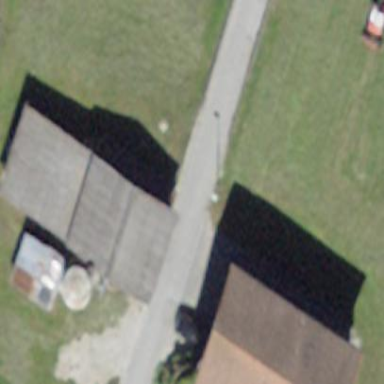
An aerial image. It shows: Stable.